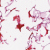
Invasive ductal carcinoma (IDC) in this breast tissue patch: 0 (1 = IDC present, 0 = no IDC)